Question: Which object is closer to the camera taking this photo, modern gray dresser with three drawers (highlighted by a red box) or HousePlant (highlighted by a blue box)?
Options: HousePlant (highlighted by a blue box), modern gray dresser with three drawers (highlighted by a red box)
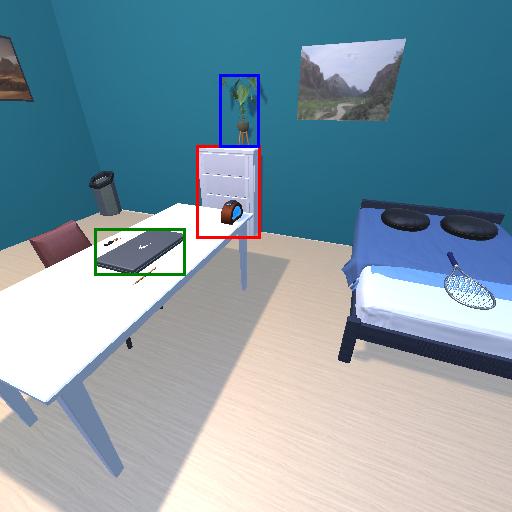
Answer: HousePlant (highlighted by a blue box)